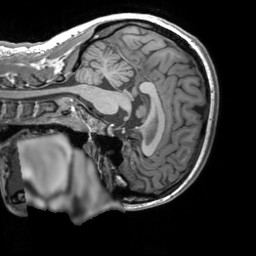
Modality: T1w
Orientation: sagittal
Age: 25
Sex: female
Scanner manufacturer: siemens
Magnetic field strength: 3 T
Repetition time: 1.9 s
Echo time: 0.00293 s